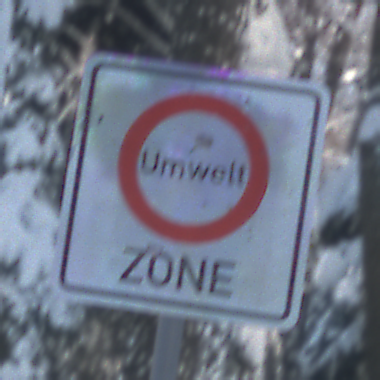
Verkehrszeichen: BeginnUmweltzone
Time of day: MorningAfternoon
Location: Outdoor (Nature)
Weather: Clear
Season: Winter
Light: Natural